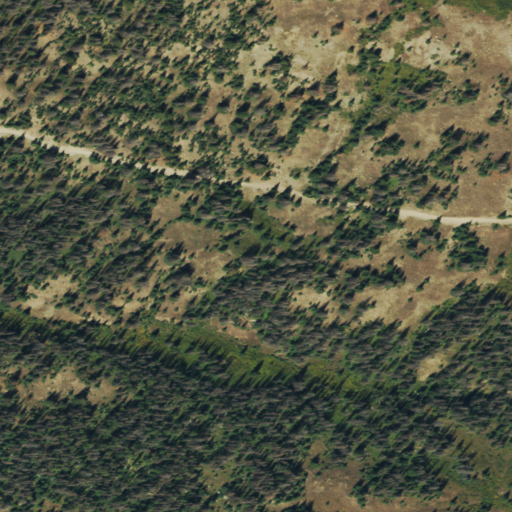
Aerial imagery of depression(s) in Colorado named Brittle Silver Basin containing evergreen forest, shrub, woody wetlands, and herbaceous wetlands